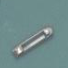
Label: Sand_carrier